Question: My final project has to be done in Jupyter file, and then shared on GitHub. My problem is that only I can see the Jupyter file in readable format because as soon as I try to share it either on GitHub or Watson Studio it changes to something unreadable. Even when I create the notebook on Watson Studio, it looks fine until I save it, because after save, I can't view it again in the "nice format" - it just looks unreadable again.
I'm trying to figure out my own problem and I noticed that if I delete markdown cells with the code:
'''
<div class="alert alert-success alertsucess" style="margin-top: 5px">
<h1> Part 1 </h1>
</div>.
'''
It actually renders fine at least for now - why would this be a problem if on my pc I can see it perfectly?
This is how I see it:

and this how looks on Watson Studio or GitHub:
<URL>
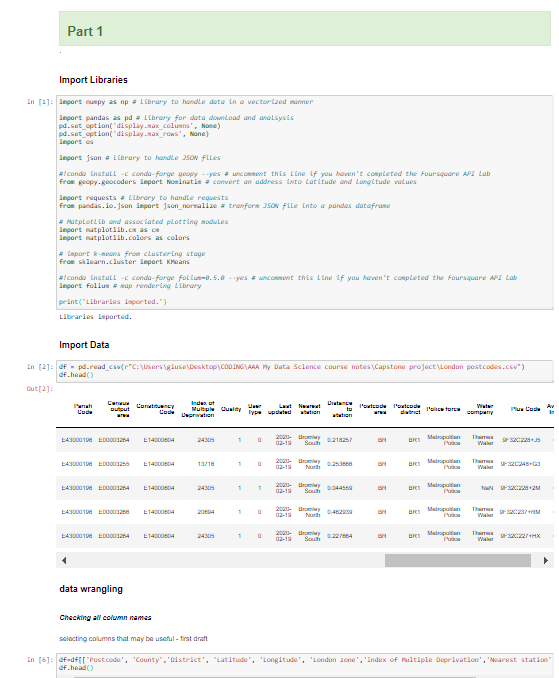
Answer: In your 'Neighborhood Toronto - part 1.ipynb' change the following lines of code:
'''
"source": "<div class="alert alert-success alertsucess" style="margin-top: 5px">
<h1> Part 1 </h1>
</div>."
'''
To
'''
"source": "<div class="alert alert-success alertsucess" style="margin-top: 5px">
<h1> Part 1 </h1>
</div>"
'''
Also from this line
'''
"source": "<div class="alert alert-danger alertdanger" style="margin-top: 5px">
<h1> Explanation notes </h1>
Please note that the instructions given to us are outdated, as after droping "Not assigned" Boroughs, the rest is automatically done. There was no need for the code to make changes to neighborhood as those changes are automatically there in wiki website itself. However, to make sure that I get full points I included the pointless codes nonetheless.
</div>."
'''
To
'''
"source": "<div class="alert alert-danger alertdanger" style="margin-top: 5px">
<h1> Explanation notes </h1>
Please note that the instructions given to us are outdated, as after droping "Not assigned" Boroughs, the rest is automatically done. There was no need for the code to make changes to neighborhood as those changes are automatically there in wiki website itself. However, to make sure that I get full points I included the pointless codes nonetheless.
</div>"
'''
In simple words remove the dots ( . ) after the closing div tags. Then the format will be fine.
Or you can simple follow these steps to edit it on Github:
1:
Go to Github repositories click on the 'Neighborhood Toronto - part 1.ipynb'
2:
Click Edit this file.
3:
Simply remove the dot (.) and commit changes.